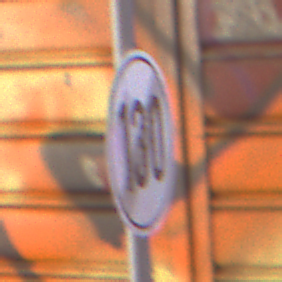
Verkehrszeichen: EndeGeschwindigkeit130
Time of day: MorningAfternoon
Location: Outdoor (Urban)
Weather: Clear
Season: NotSpecified
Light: Natural